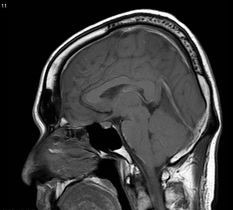
Label: notumor